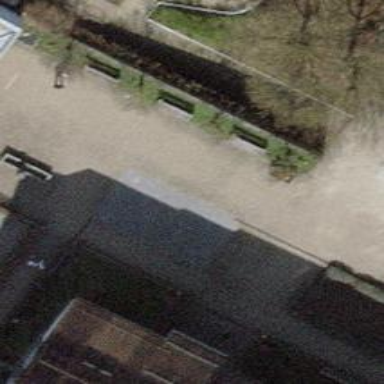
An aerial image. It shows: Bench for seating.